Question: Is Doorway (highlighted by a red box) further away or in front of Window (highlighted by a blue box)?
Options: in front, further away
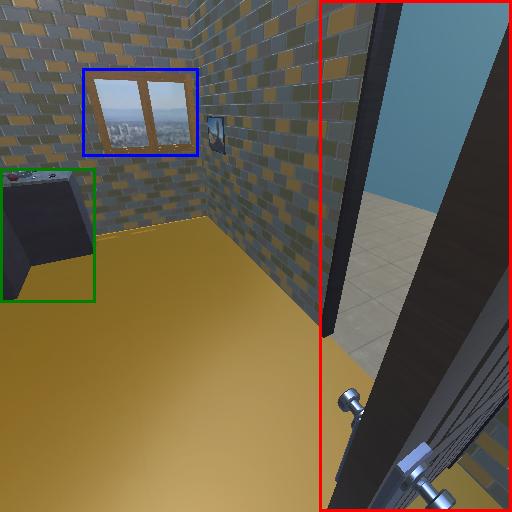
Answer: in front